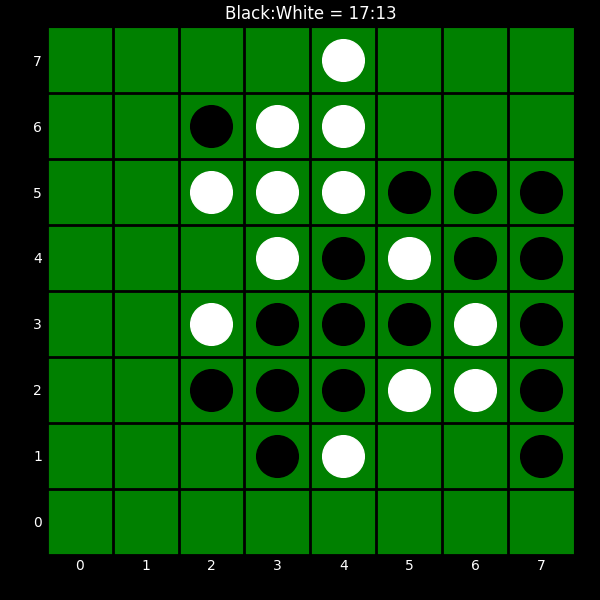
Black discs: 17
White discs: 13